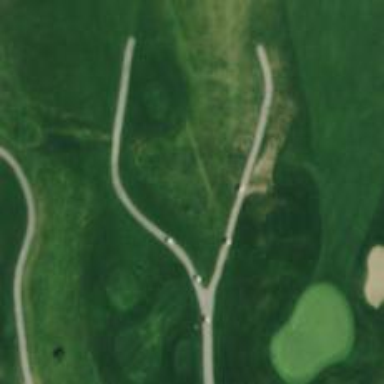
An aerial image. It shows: Golf cartpath that is also road path.